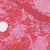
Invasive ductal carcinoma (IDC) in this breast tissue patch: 0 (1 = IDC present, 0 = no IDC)